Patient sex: M
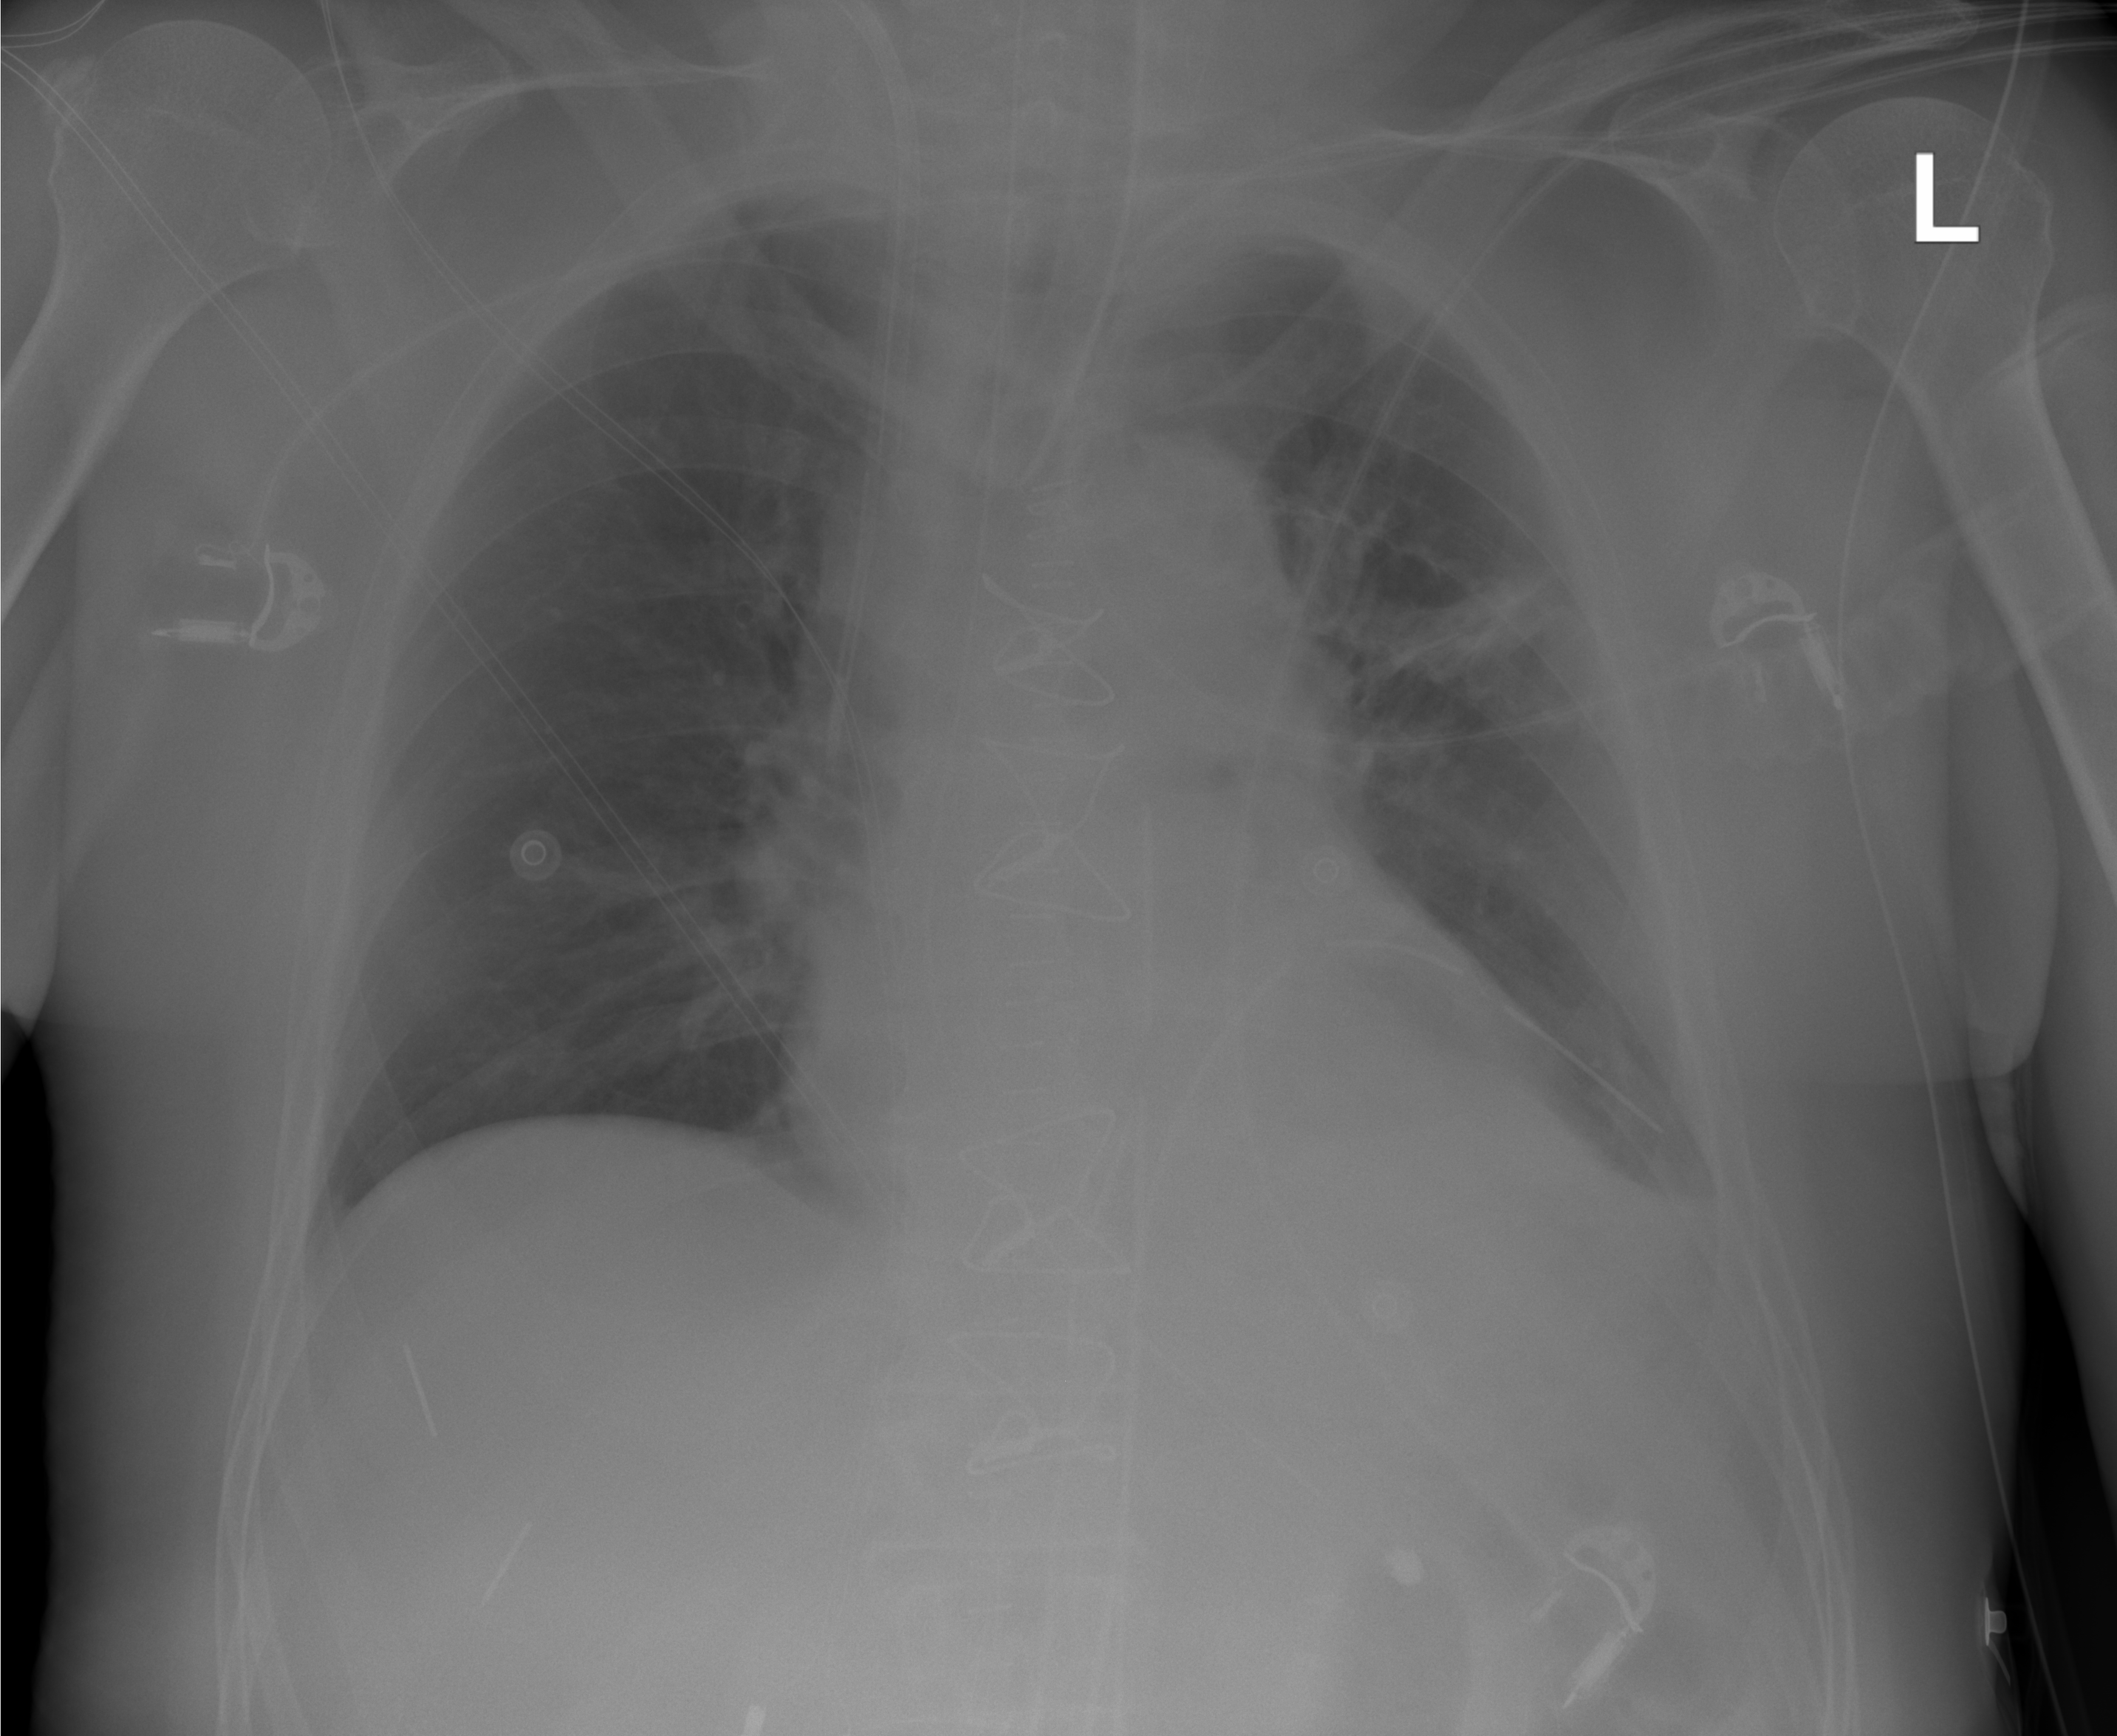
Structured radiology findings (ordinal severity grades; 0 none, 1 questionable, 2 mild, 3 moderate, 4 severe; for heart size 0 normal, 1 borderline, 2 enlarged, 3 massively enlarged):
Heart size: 0
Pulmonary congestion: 0
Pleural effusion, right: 0
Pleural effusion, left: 1
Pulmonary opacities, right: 0
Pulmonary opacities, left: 0
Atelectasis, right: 0
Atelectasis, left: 2